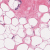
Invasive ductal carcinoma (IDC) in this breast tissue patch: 0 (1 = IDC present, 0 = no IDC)